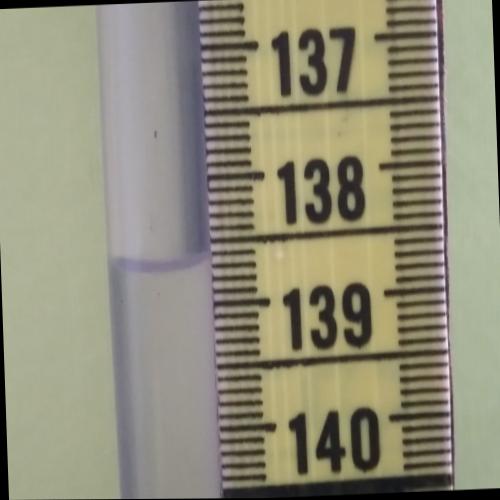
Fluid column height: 138.7 cm